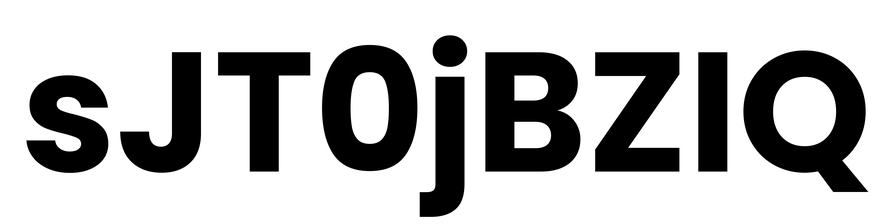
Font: Poppins-Bold